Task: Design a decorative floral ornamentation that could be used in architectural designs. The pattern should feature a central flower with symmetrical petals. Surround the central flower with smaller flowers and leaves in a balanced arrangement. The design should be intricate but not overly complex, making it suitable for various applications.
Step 1428:
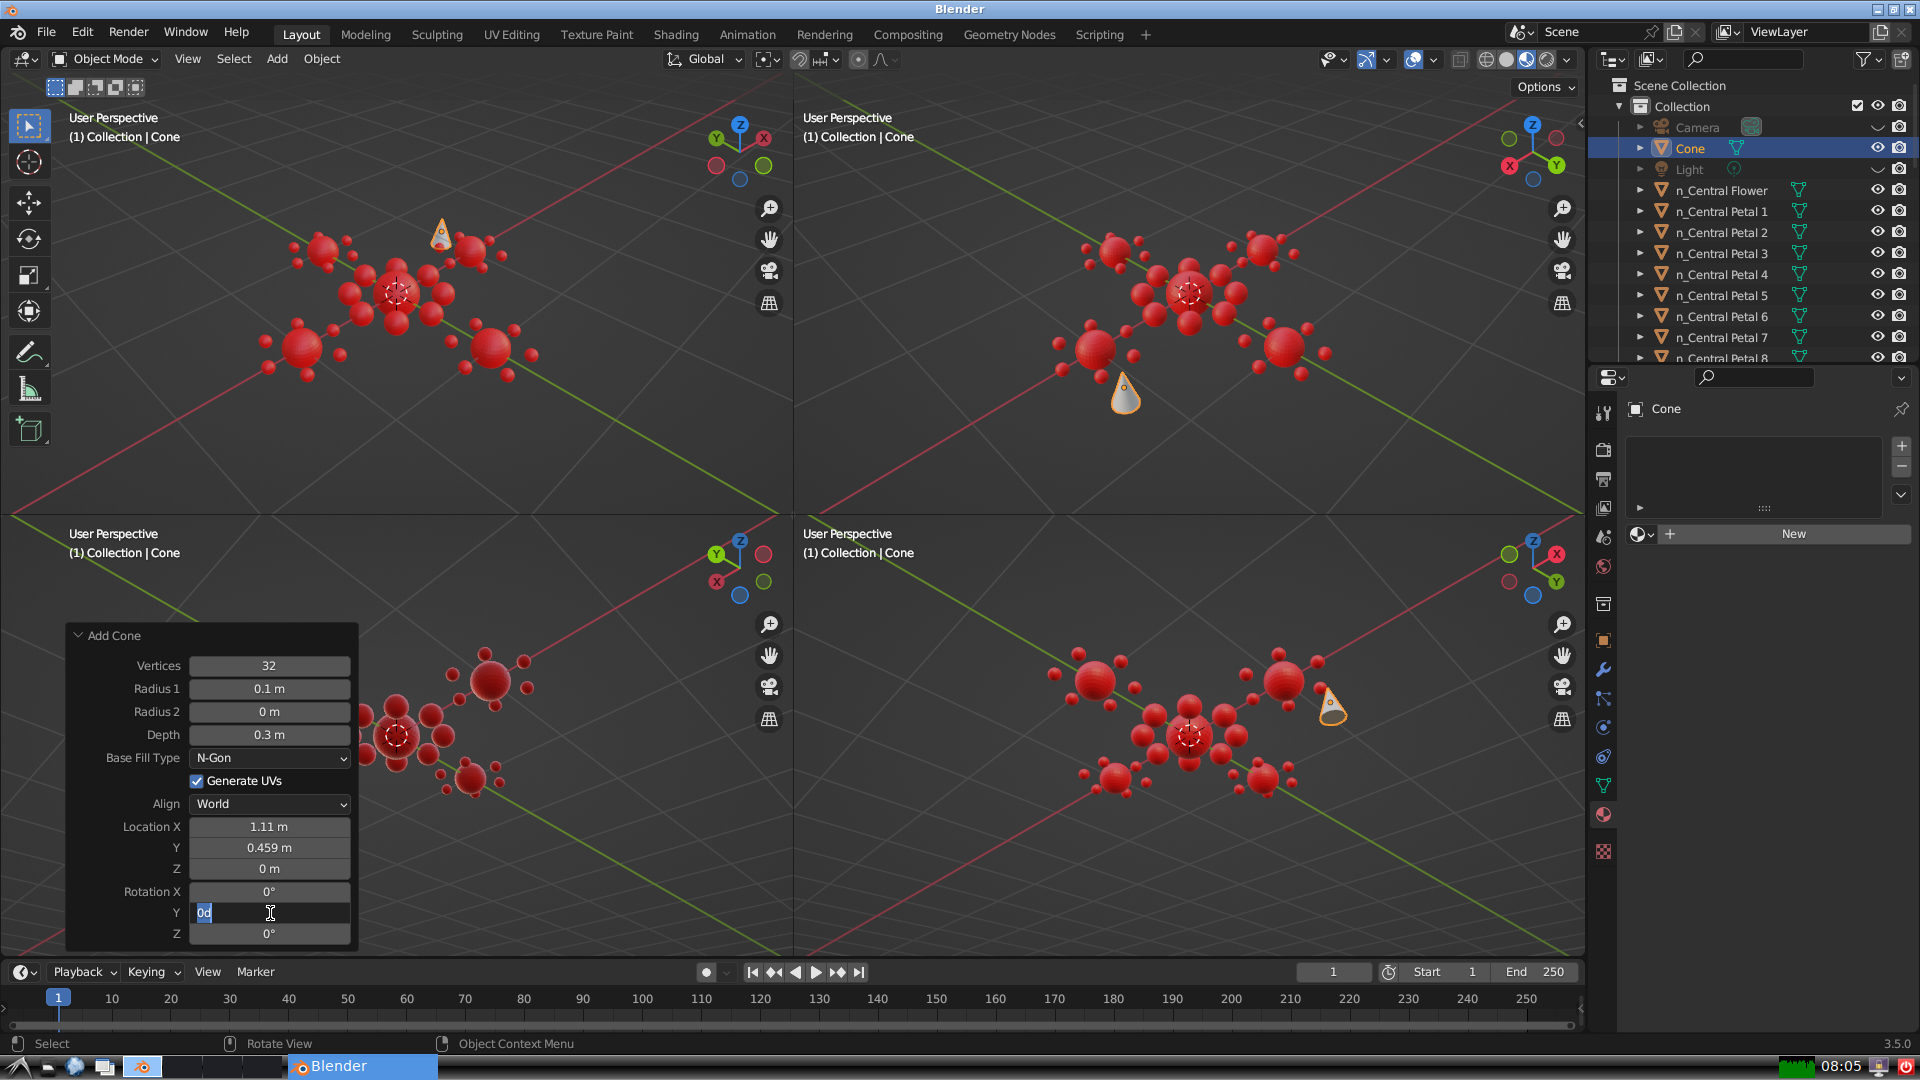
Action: input_text: 0.0